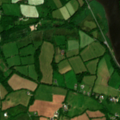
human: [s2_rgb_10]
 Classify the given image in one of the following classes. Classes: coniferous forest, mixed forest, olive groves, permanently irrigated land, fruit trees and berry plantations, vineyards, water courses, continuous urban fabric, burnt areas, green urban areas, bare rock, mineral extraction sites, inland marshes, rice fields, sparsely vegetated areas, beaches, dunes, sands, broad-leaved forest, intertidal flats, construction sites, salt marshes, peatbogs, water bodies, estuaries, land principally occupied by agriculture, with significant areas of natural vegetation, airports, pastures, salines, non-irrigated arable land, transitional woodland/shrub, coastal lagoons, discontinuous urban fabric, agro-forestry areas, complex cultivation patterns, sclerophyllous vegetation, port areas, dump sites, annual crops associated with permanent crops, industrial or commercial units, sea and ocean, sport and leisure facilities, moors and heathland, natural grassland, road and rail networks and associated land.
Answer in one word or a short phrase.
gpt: pastures, water courses